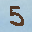
Label: 5